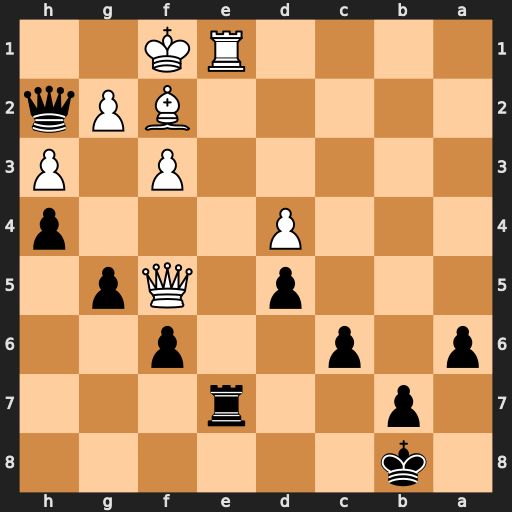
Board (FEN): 1k6/1p2r3/p1p2p2/3p1Qp1/3P3p/5P1P/5BPq/4RK2
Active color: b
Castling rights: -
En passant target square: -
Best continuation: Qh1+ Bg1 Rxe1+ Kxe1 Qxg1+